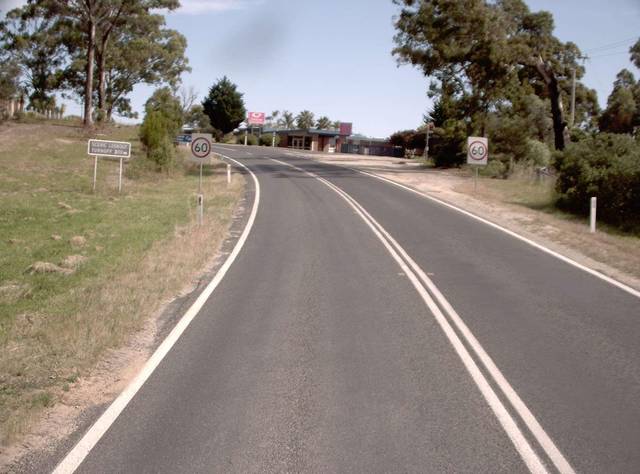
Region: Australia
Coordinates: -37.877, 147.961